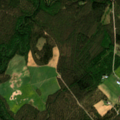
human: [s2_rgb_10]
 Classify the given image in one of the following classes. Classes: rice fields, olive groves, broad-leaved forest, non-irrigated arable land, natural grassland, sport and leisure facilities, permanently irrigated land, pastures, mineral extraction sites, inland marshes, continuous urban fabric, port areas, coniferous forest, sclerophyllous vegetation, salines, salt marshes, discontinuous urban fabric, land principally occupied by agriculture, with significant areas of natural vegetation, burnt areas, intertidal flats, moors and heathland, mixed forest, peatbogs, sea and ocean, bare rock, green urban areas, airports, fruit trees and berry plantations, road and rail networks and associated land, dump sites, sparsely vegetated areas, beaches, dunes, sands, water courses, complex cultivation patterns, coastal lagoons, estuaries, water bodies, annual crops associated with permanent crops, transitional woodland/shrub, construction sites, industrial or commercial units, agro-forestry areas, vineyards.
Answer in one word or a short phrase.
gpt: non-irrigated arable land, coniferous forest, mixed forest